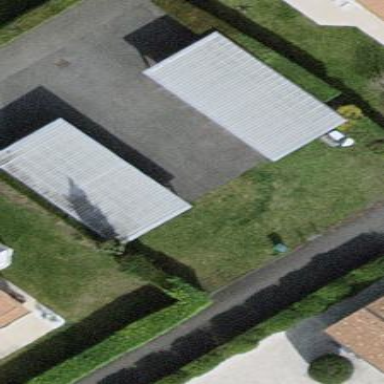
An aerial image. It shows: View of roof of building.